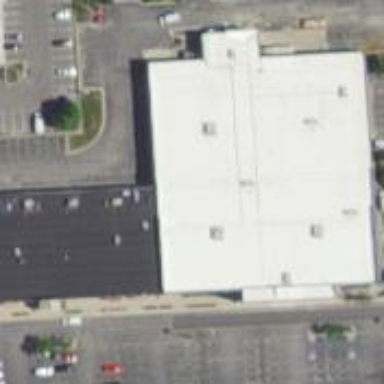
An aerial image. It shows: Department store building.